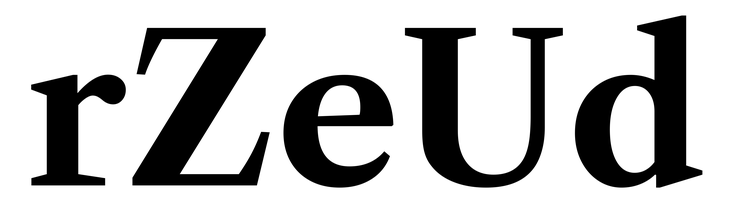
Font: LibreCaslonText_Bold